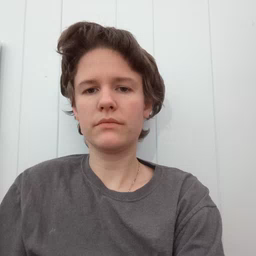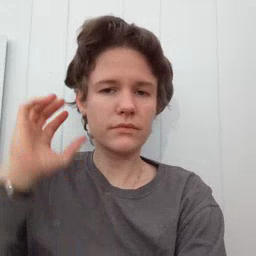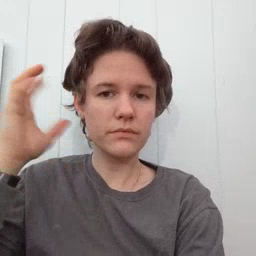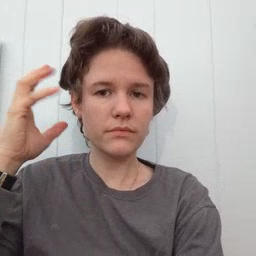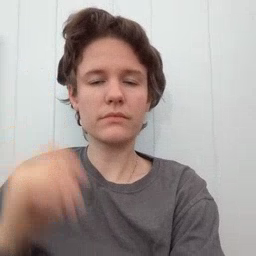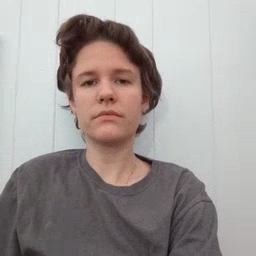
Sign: radio